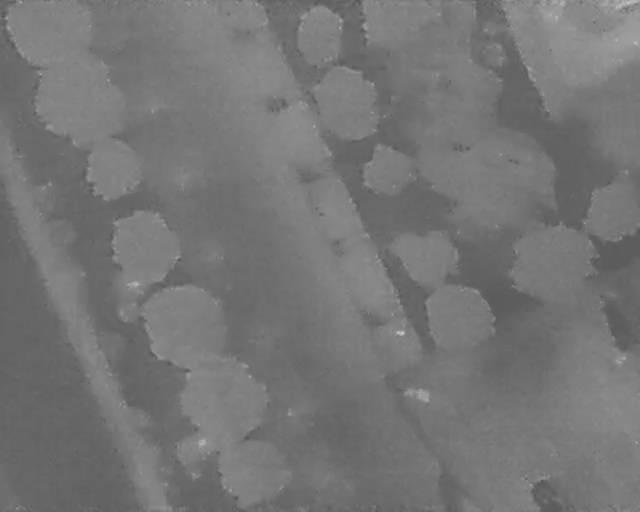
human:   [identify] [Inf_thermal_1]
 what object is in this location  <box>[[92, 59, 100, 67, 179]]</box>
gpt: <ref>1 medium car at the right</ref>

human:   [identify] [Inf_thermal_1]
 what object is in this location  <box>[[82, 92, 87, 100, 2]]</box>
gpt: <ref>1 medium car at the bottom right</ref>